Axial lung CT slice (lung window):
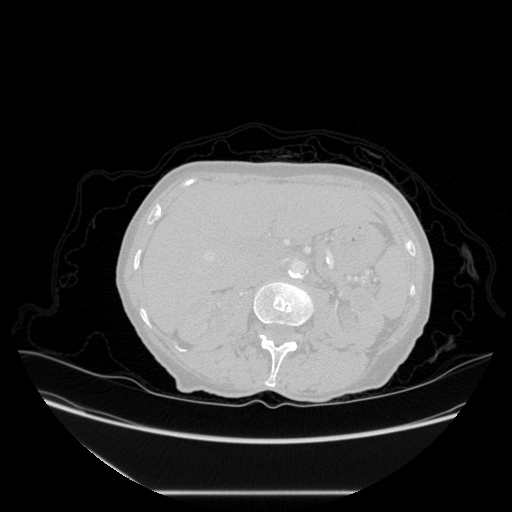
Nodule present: no